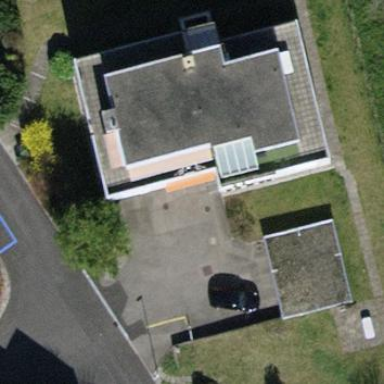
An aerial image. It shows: Flat-roofed building.